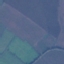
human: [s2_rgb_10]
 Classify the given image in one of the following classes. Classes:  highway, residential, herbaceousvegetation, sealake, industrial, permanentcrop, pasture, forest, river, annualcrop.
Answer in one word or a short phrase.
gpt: Pasture